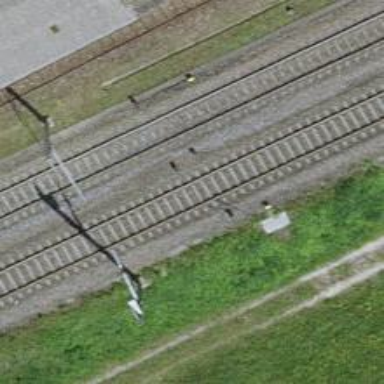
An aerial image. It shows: Railway switch.